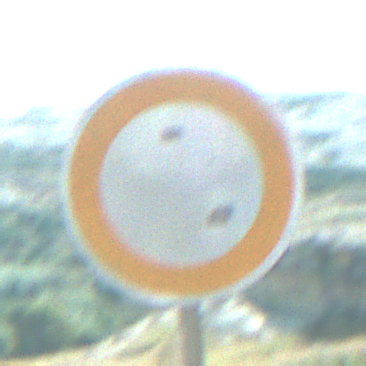
Verkehrszeichen: VerbotFahrzeugeAllerArt
Umgebung: Outdoor, Nature
Tageszeit: Night
Wetter: PartlyCloudy
Licht: Natural
Jahreszeit: NotSpecified
Kontrast: HighContrast